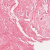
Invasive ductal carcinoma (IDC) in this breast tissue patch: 0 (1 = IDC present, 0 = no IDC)